Question: The figure describes the ball exchange problem. The white ball can exchange positions with the adjacent colored balls in the 4-neighborhood. The target state is that all balls are arranged in the order of red, blue, green, and yellow from the upper left corner in the order of rows first and columns. How many exchanges are needed?
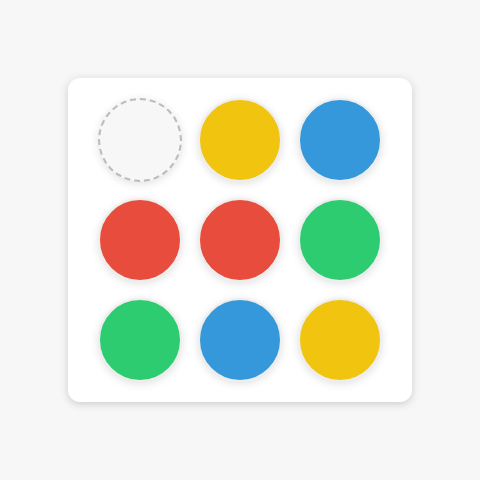
Answer: 12